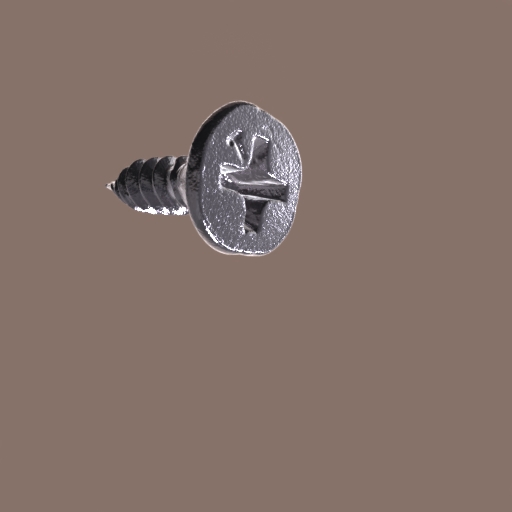
Label: screw